Question: I recently updated my development environment from XCode 5 to XCode 6. I also updated the architecture in Build Settings to "Standard architectures" to comply with <URL> that is in effective from Feb 1.
However, After Building with the new settings, I get a bunch of 'Apple Mach-O Linker Errors' which I believe is due to the references made to the external libraries, 'MapView' & 'Restkit'
I believe I need to update these dependencies to a 64-bit compliant version, but am unsure of how to go about it. This is how the "Build Phase" looks currently.(Notice : two dependencies being highlighted in Red).

Will cloning a latest version of the libraries work?
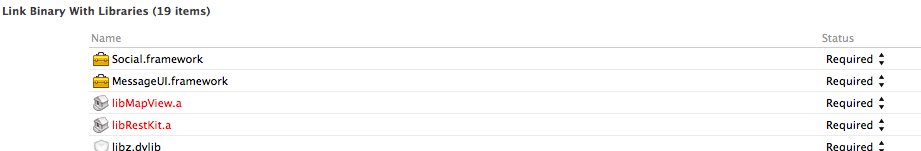
Answer: The "Red" you're seeing there mean that Xcode isn't seeing the .a files.
First thing you should do is see if you actually have them. If you do, drag the .a files into your project and then also copy them into that Build Phase to replace the "missing" .a files.
Next thing you need to do is make certain the .a files you have are 64-bit compatible. You'll find out pretty quick when you attempt to compile and you see "'x86_64'" related missing symbol errors in your build log. If that happens, yes you should clone new versions of those libraries, build them and then copy the resulting .a libraries into your own project.